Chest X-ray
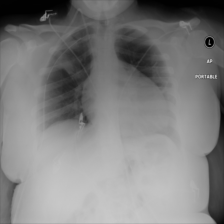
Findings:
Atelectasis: negative
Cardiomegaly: negative
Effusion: negative
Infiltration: positive
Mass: negative
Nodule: negative
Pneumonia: negative
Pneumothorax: negative
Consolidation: negative
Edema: negative
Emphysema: negative
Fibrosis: negative
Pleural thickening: negative
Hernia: negative